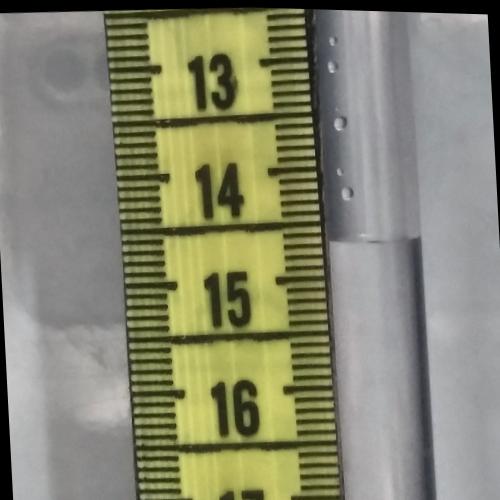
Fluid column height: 14.7 cm